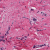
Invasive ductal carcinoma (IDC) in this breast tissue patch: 0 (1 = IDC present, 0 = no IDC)